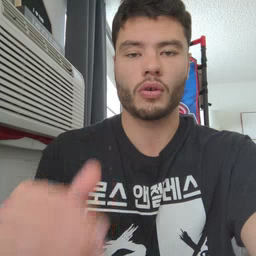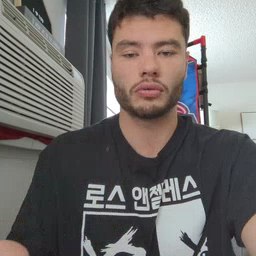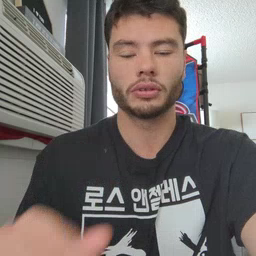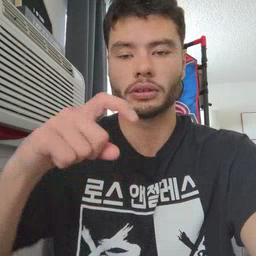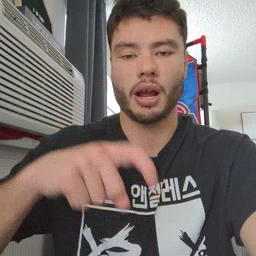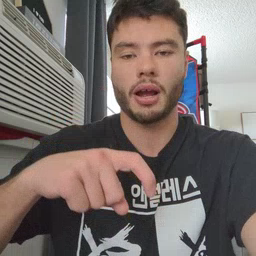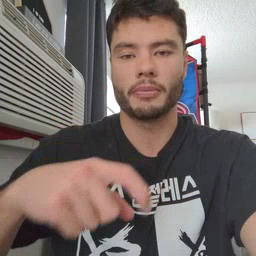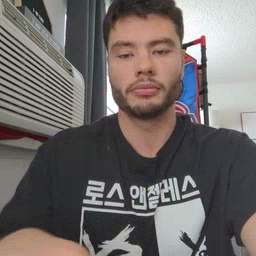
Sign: time